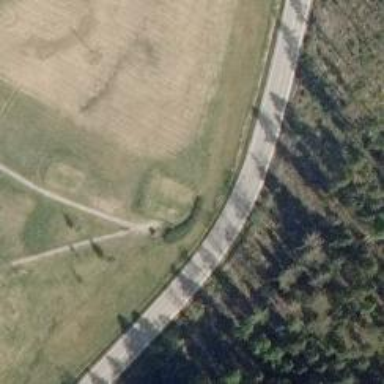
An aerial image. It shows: Path for both roads and golfers.